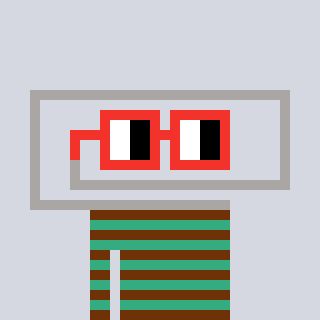
a pixel art character with square red glasses, a paperclip-shaped head and a teal-colored body on a cool background